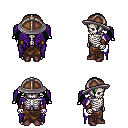
a pixel art fantasy rpg character, male body template, skeleton, purple wings, robe skirt, green twin-tailed hairstyle, chain helm, leather bracers, maroon shoes, four views (front, back, left, right), 2x2 character sprite sheet, small pixel art, hard edges, no anti-aliasing